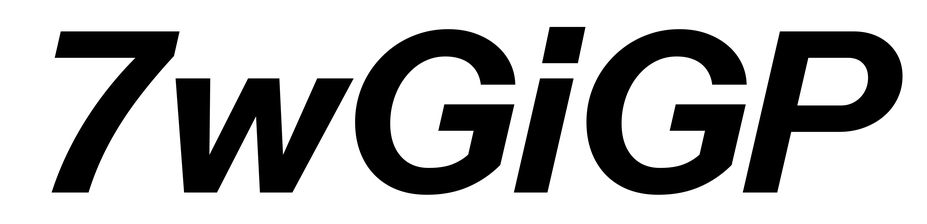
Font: InstrumentSans-Italic_Bold_Italic